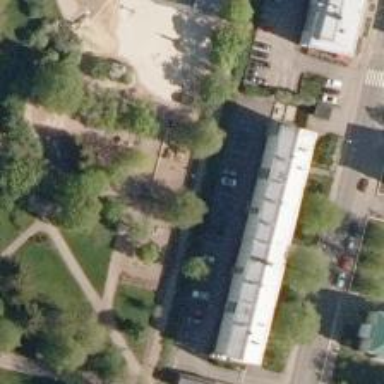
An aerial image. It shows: Kindergarten.